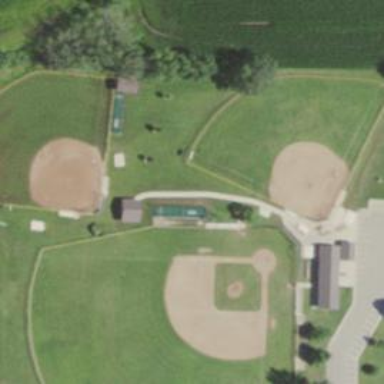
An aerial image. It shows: Baseball pitch for leisure land activities.